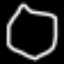
Label: octagon